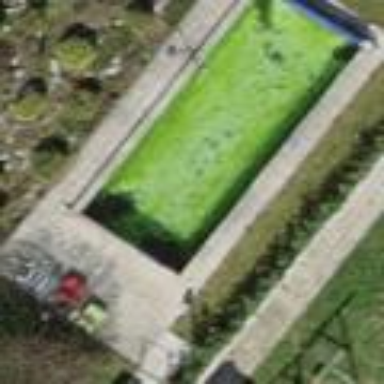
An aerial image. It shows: Swimming pool located in leisure land.